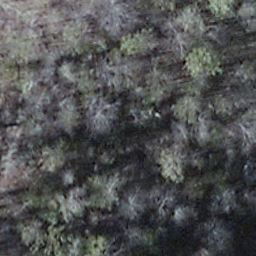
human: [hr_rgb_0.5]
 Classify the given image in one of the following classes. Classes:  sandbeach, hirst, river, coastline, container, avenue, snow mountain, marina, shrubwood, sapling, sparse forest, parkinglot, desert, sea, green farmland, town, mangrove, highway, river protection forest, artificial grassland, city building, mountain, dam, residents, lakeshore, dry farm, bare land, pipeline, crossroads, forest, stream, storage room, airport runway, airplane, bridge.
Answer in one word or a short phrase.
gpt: shrubwood